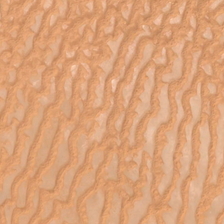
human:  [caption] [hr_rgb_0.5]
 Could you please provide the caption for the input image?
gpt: the desert is very vast .

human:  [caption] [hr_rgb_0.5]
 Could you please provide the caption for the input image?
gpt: the desert is full of sand .

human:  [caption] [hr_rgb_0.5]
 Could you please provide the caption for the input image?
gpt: the desert is full of sand .

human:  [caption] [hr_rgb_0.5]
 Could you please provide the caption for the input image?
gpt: the desert is very vast .

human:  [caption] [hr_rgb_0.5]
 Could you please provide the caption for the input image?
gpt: the desert is very vast .